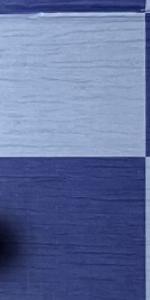
Label: Empty